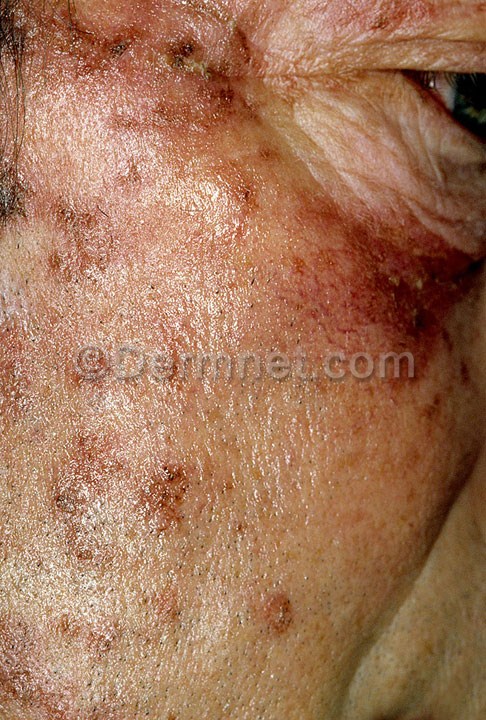
Disease: Actinic Keratosis Basal Cell Carcinoma and other Malignant Lesions